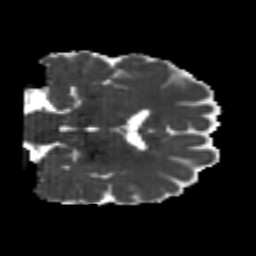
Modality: MD
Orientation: coronal
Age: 24
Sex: male
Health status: healthy
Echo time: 0.074 s